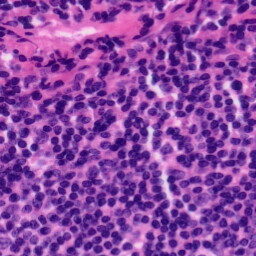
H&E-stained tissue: Tonsil